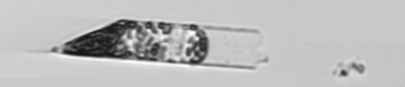
Label: Rhizosolenia